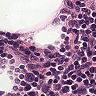
Metastatic tissue present: no